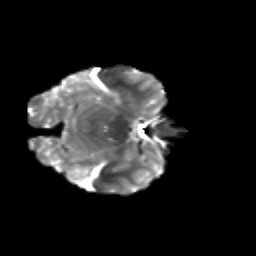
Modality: T2w
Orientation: axial
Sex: female
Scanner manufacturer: siemens
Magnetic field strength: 3 T
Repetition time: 5 s
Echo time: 0.071 s